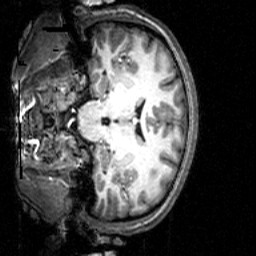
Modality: T1w
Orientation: coronal
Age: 24
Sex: female